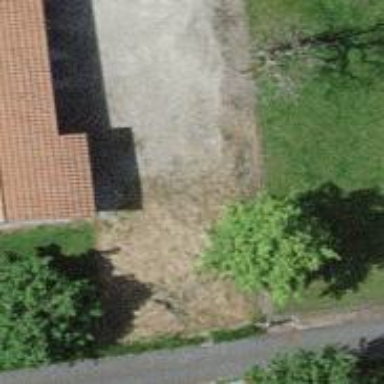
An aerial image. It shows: Unpaved driveway designed for service vehicles.